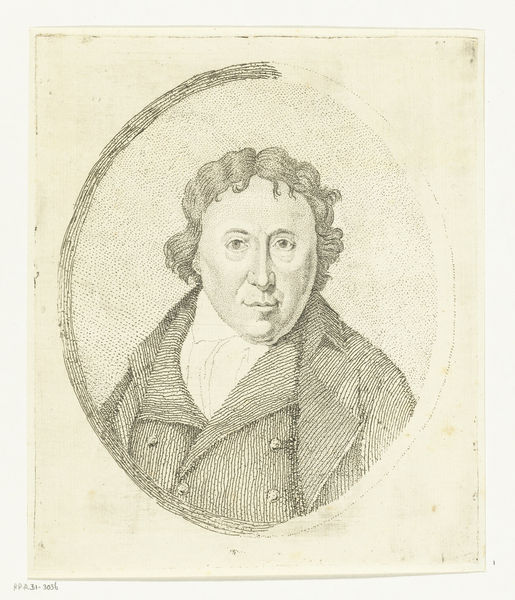
Titel: Portret van Gerard van Nijmegen
Künstler: Anthonie van den Bos
Standort: Amsterdam
Institution: Rijksmuseum
Schlagwörter: white, black, collar, face, gray, grey, hair, nose, old, painting, portrait, looking, brown, profile, man, head, eyes, male, suit, drawing, black and white, frame, gaze, oval, texture, chin, coat, gesicht, mouth, buttons, line, sketch, cravat, jacket, clothes, vest, gazing, pencil, porträt, circle, eye, lines, lips, shoulders, shading, stripes, simple, cheek, eyebrows, lapel, tan, forehead, round, shirt, stich, button, unfinished, anzug, blick, 19. jahrhundert, knöpfe, graphite, brows, curly, direct, eyebrowes, stencil, nostrils, double-breasted, new england, speckled, fac, puffy, sheeks, cravet, mouht, eface, paintaing, retrato, jackegt, 19. jahrhundertz, knöpfte, ecthing, whiteshirt